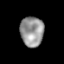
Tissue: lung
Cell type: Epithelial cells
Senescence score: 0.198
Nuclear area (px): 685
Mean DAPI intensity: 150.952